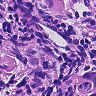
Metastatic tissue present: yes